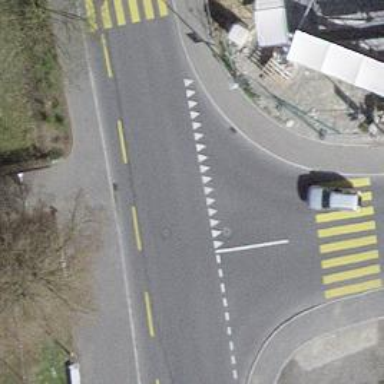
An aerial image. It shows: Road with "give way" sign.